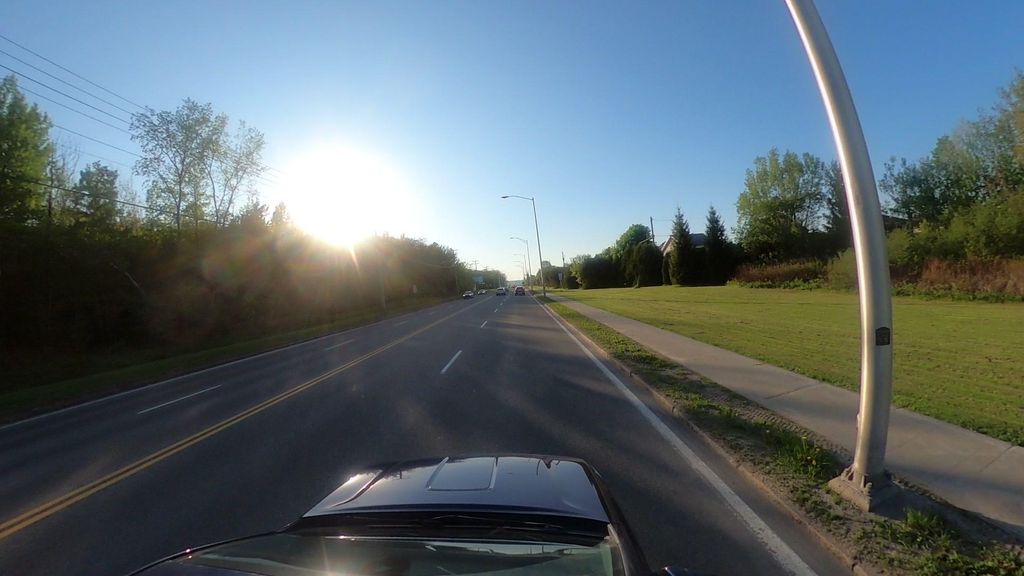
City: quebec_city